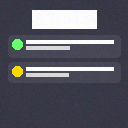
Screen state: on